Question: I created a dynamic cell using AutoLayout, put code in '(void)updateConstraints' cell's 'subview' method, set 'BOOL' value so custom AutoLayout code runs only once, and in View Controller call
'''
[cell setNeedsUpdateConstraints];
[cell updateConstraintsIfNeeded];
'''
just before returning cell. Everything seems to works fine but I'm experiencing weird issue, when I select cell all its subviews (or itself?) change position.

cell pointed with this beautiful arrow shows it ;]
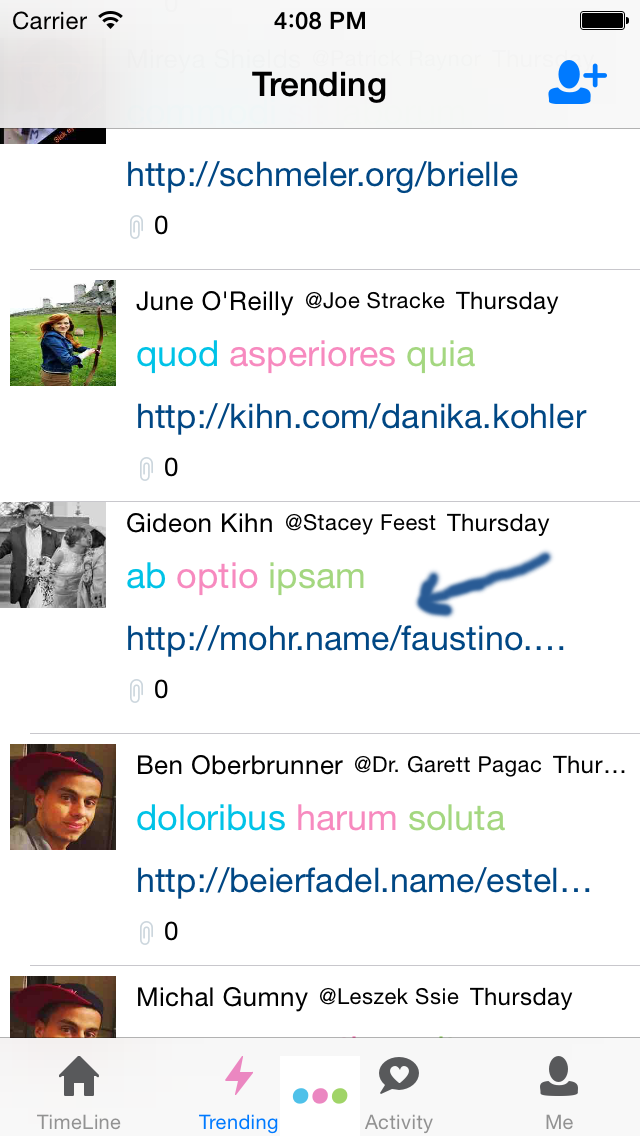
Answer: I found solution to this issue,I used instructions under this link dynamic-cell-layouts-variable-row-heights to implement dynamic table view cells: <URL>
<URL>. Author suggests to use this two methods to update constrains when using 'updateConstraints' method inside cell's subview.
'''
[cell setNeedsUpdateConstraints];
[cell updateConstraintsIfNeeded];
'''
but what I found in my case is there was some issue that not all cells was updated as they should. Solution is to call [cell updateConstraints] in '(UITableViewCell *)tableView:(UITableView *)tableView cellForRowAtIndexPath:(NSIndexPath *)indexPath' and not wait until system will update constrains.